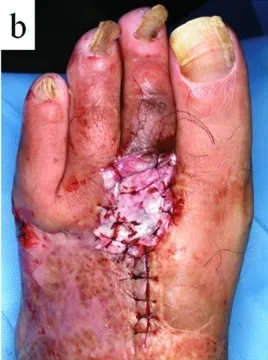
Preoperative and postoperative findings. (b) Artificial dermis placed onto the skin defect.
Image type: medical_photograph (other_medical_photograph)